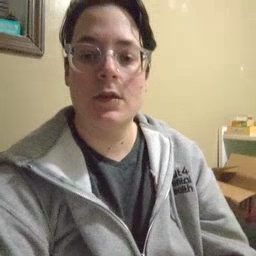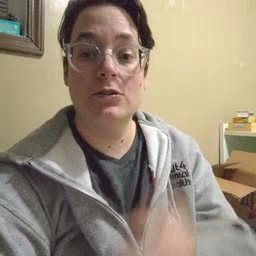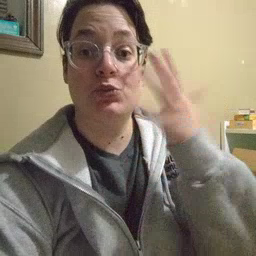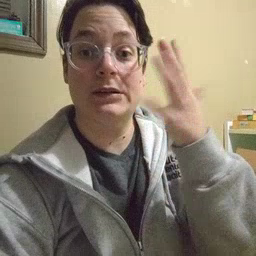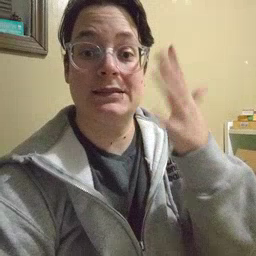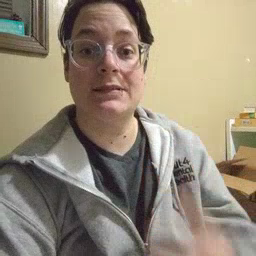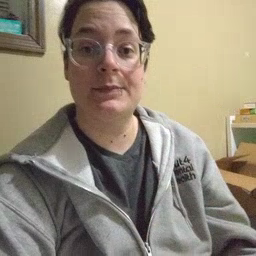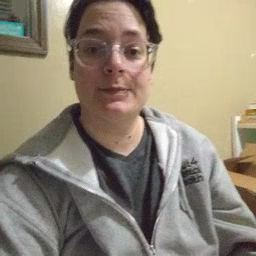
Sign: tree